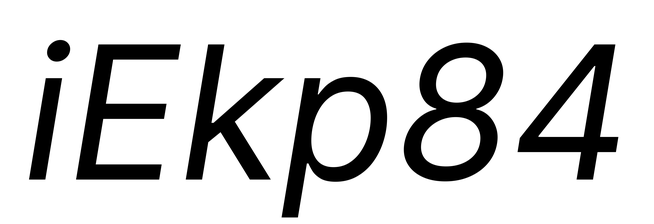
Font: Inter-Italic_Italic